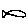
Label: fish